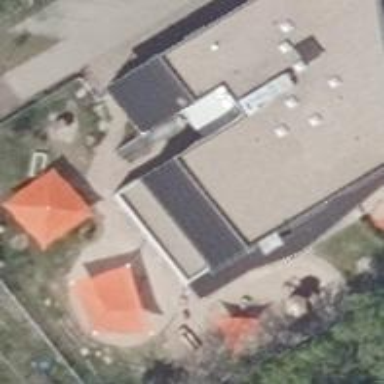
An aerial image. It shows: Kindergarten.